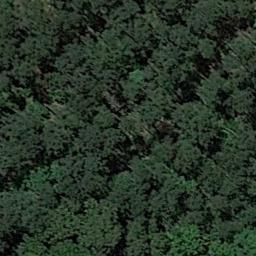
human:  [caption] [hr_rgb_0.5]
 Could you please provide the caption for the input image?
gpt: The forest is full of green trees .

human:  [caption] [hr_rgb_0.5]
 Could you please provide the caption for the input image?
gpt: The forest has a lot of well-arranged green trees .

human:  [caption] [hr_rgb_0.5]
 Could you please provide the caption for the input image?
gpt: This is a dense forest .

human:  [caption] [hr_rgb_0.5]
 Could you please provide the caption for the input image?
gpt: Many dark green trees are in a forest .

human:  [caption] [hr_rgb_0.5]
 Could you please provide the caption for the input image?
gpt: A dense forest with many green trees .